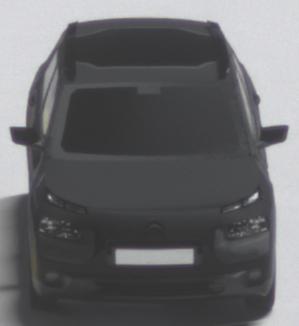
Make: Citroen
Model: C4 Cactus PureTech 75
Detailed model: C4 Cactus
Model produced from: 2014/09
Model produced until: 2015/03
Doors: 5
Color: black
Road condition: dry road
Daytime: not specified
Contrast: high contrast